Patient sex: M
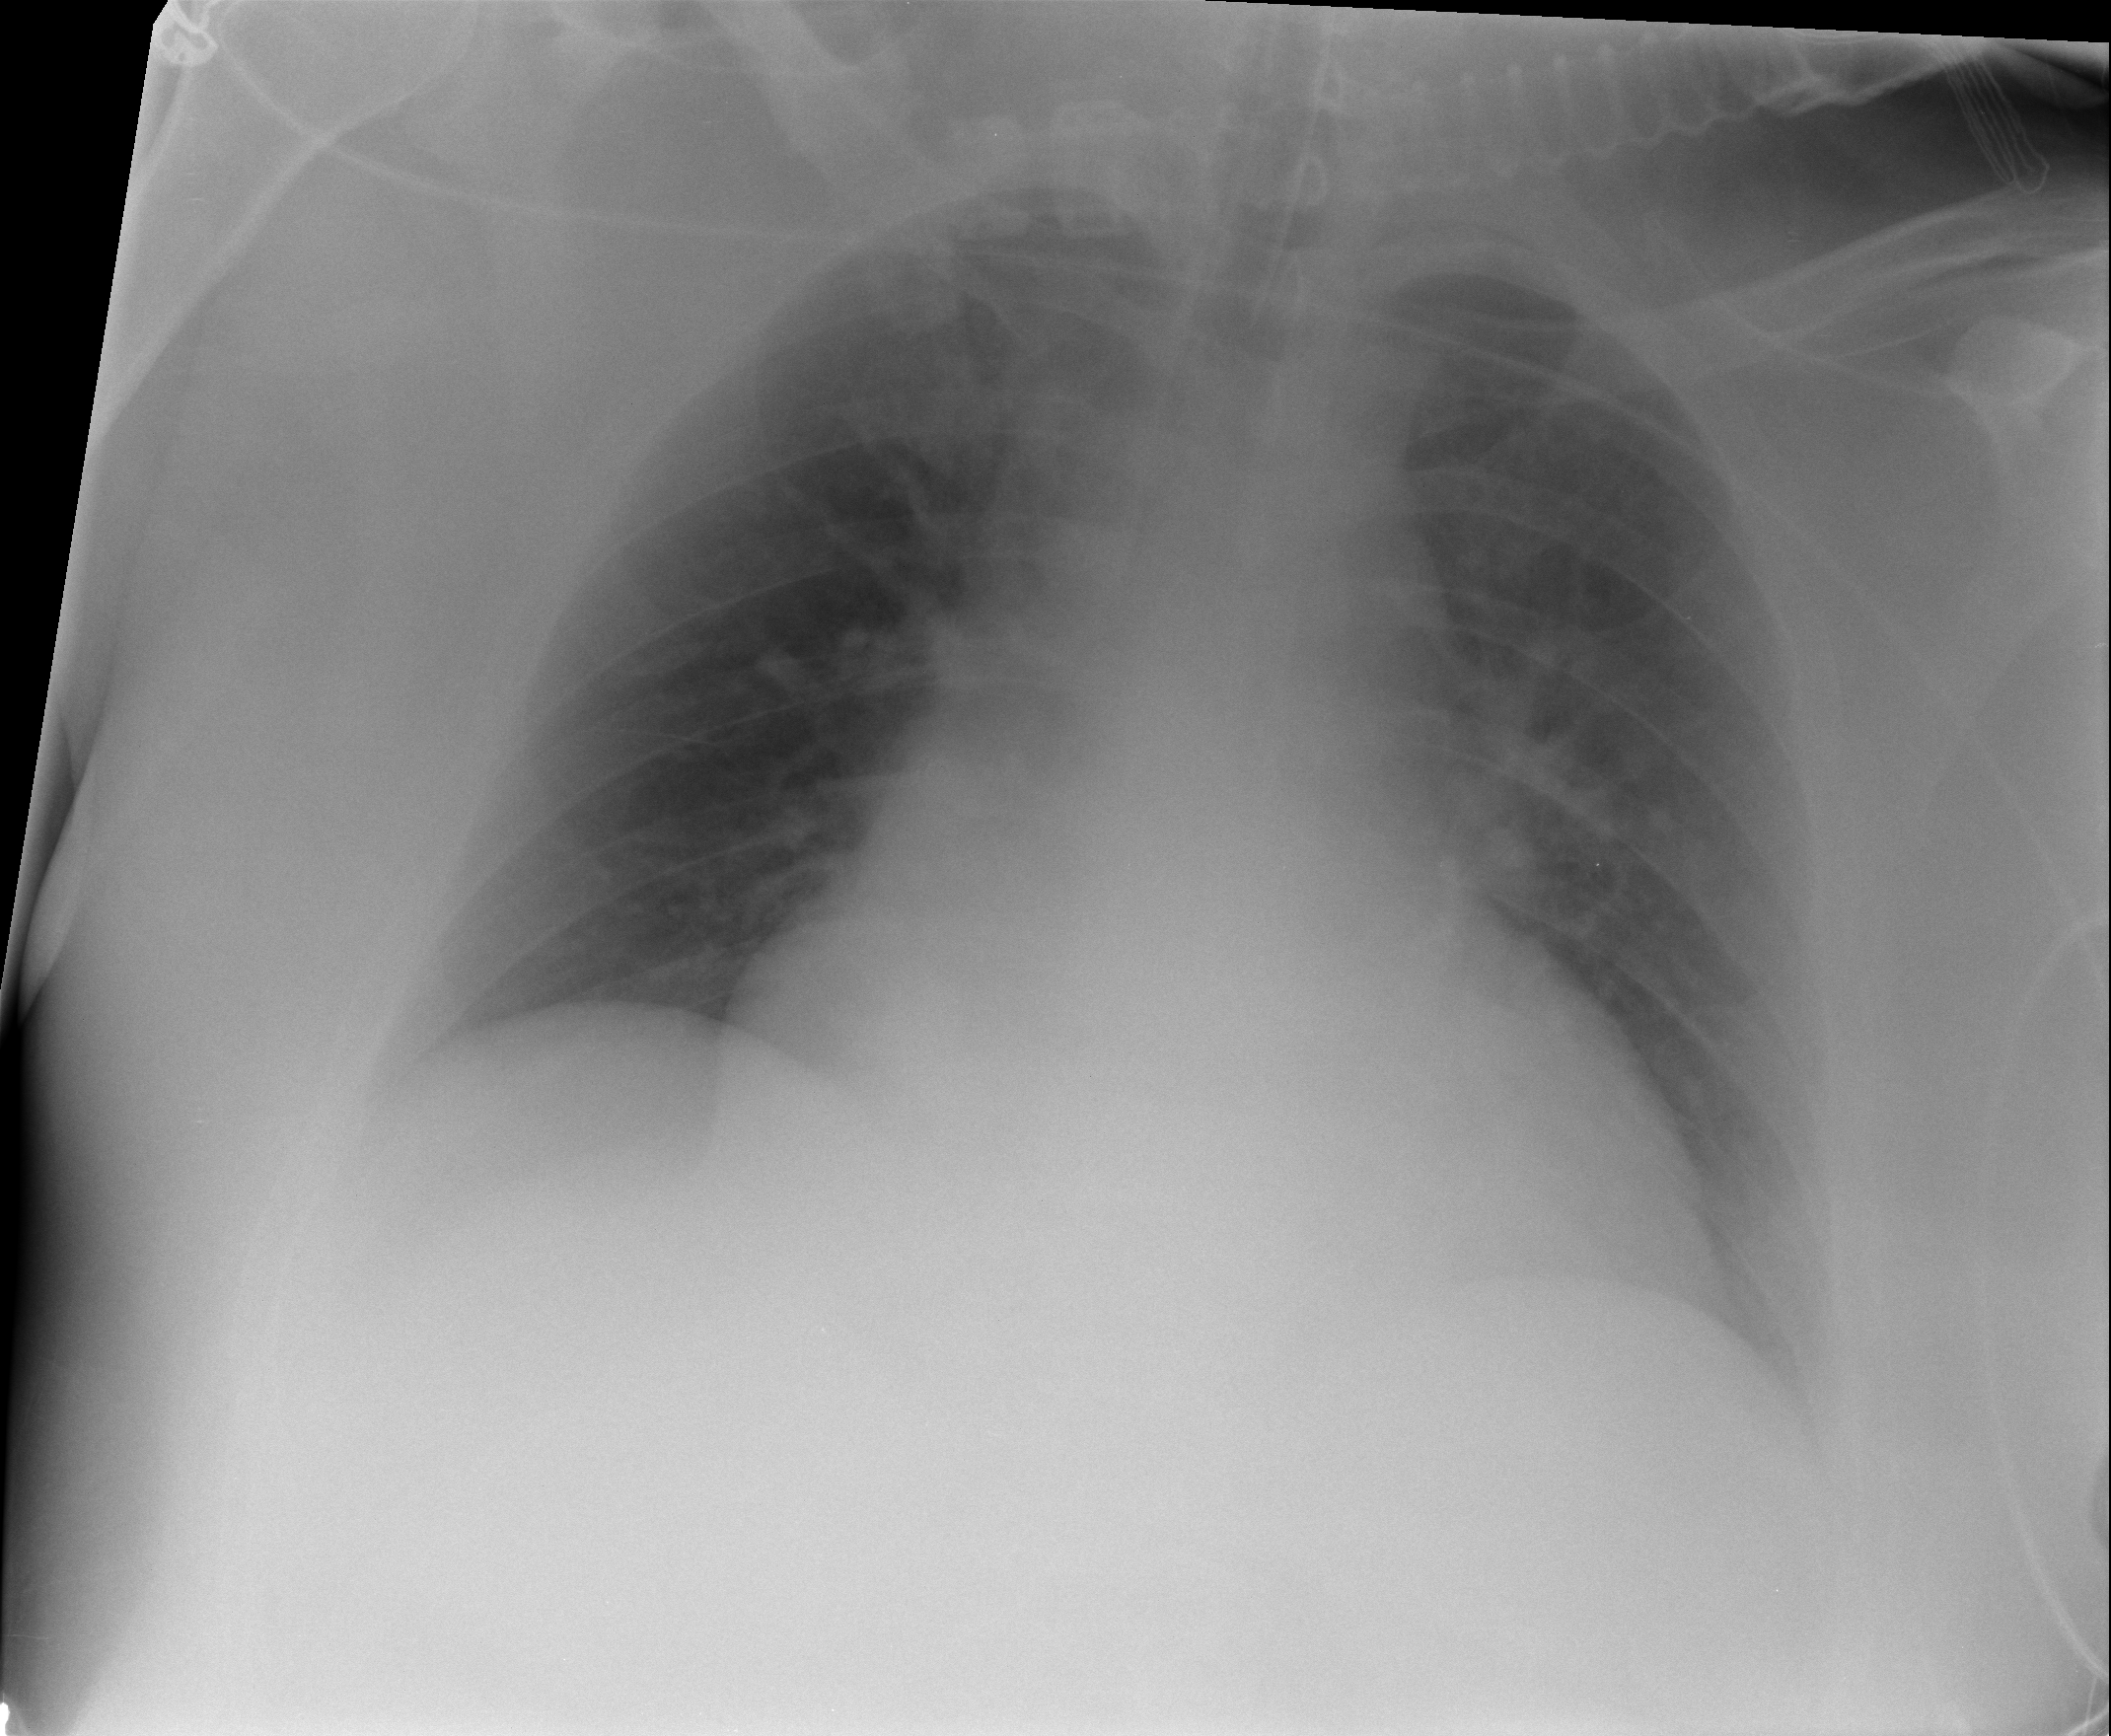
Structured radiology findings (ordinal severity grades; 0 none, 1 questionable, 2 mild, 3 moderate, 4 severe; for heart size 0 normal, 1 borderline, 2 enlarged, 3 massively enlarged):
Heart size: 2
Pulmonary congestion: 2
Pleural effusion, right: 0
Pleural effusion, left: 1
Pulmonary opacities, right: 0
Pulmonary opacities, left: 0
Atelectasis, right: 0
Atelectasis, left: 0